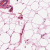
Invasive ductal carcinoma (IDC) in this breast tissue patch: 0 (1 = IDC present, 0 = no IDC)